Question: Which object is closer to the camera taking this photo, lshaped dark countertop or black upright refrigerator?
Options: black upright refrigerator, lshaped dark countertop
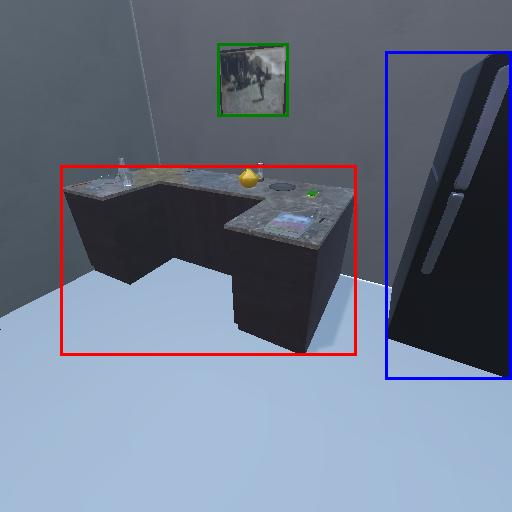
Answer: black upright refrigerator